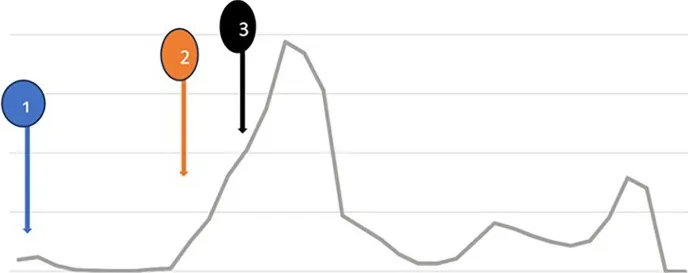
The trend of PSA level in ng/mL (vertical axis) and the treatment received during that period: 1: started on Leuprolide, Abiraterone and Docetaxel, 2: switched to cabazitaxel abiraterone, 3: switched to olaparib, abiraterone.
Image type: chart (chart)